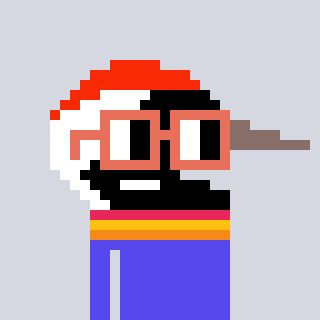
a pixel art character with square orange glasses, a crane-shaped head and a computerblue-colored body on a cool background